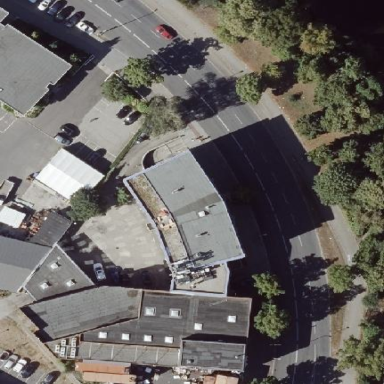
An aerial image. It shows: Part of building is shown in the image.